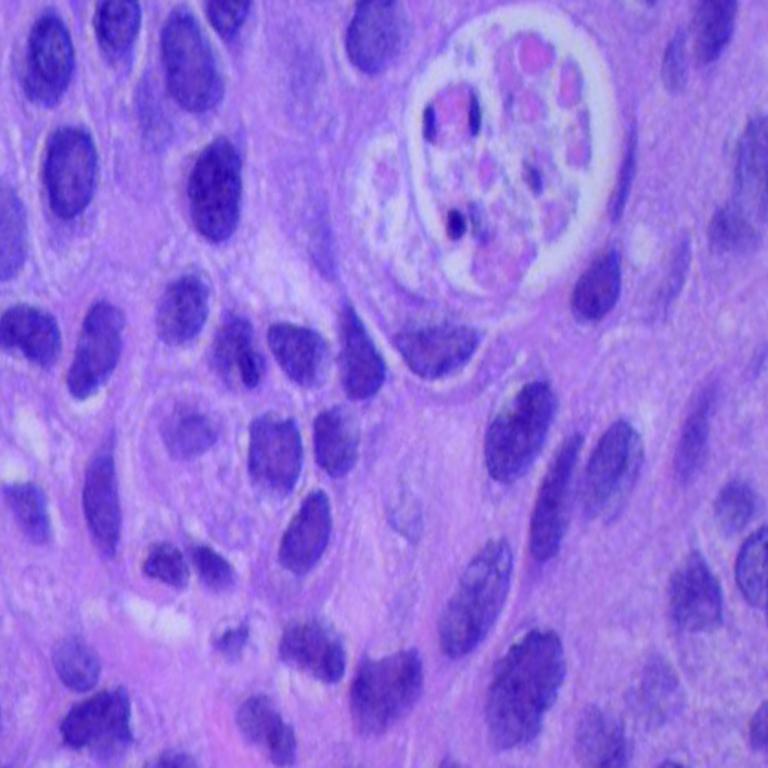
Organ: lung
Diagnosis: squamous carcinomas